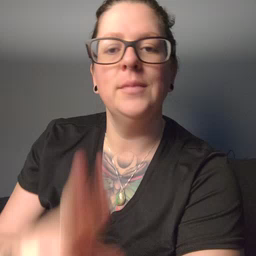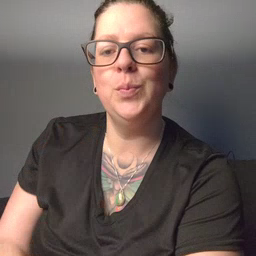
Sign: no